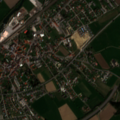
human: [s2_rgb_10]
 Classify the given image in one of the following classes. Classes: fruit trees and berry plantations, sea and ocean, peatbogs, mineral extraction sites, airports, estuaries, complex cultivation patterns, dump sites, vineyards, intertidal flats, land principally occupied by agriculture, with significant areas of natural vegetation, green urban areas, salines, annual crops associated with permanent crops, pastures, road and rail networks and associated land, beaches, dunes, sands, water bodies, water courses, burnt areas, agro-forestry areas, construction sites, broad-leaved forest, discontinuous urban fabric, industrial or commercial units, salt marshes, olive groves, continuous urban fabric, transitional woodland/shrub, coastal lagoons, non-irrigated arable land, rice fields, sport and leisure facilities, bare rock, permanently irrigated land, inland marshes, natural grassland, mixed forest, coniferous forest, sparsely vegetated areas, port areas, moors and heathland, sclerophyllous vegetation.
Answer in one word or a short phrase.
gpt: discontinuous urban fabric, pastures, mixed forest